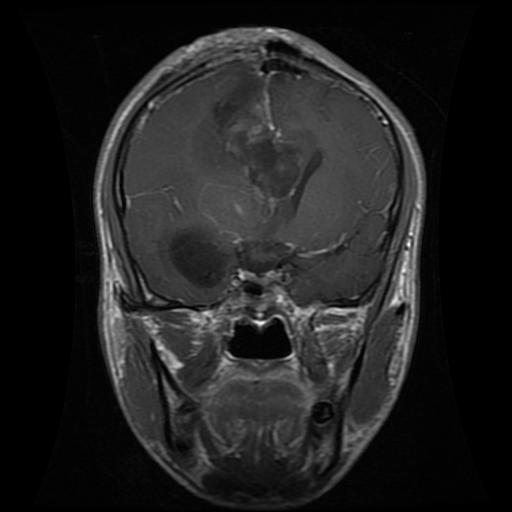
Label: glioma